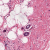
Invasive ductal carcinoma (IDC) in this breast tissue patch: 0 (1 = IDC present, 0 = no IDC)